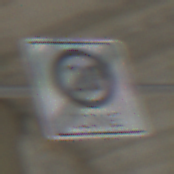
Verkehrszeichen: EndeZone20
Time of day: MorningAfternoon
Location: Roofed (Suburban)
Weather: PartlyCloudy
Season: Winter
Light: Natural